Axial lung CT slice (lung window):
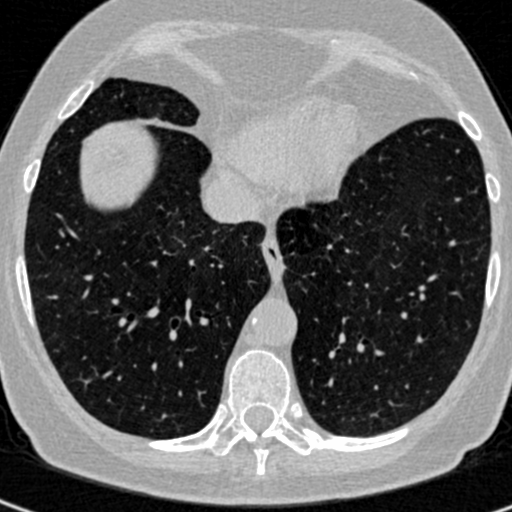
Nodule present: no